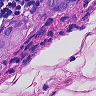
Metastatic tissue present: yes